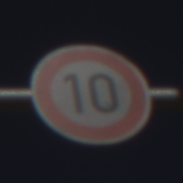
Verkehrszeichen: Geschwindigkeit10
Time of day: MorningAfternoon
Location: Outdoor (RoadRail)
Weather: Clear
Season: NotSpecified
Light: Natural